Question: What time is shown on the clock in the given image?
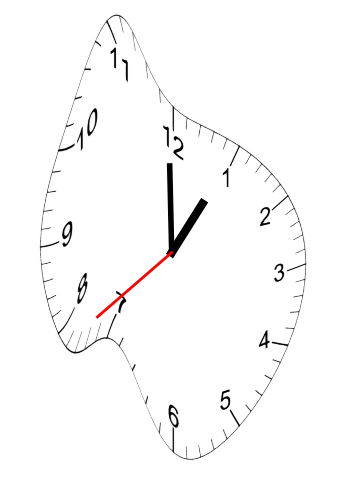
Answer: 12:59:38